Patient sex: M
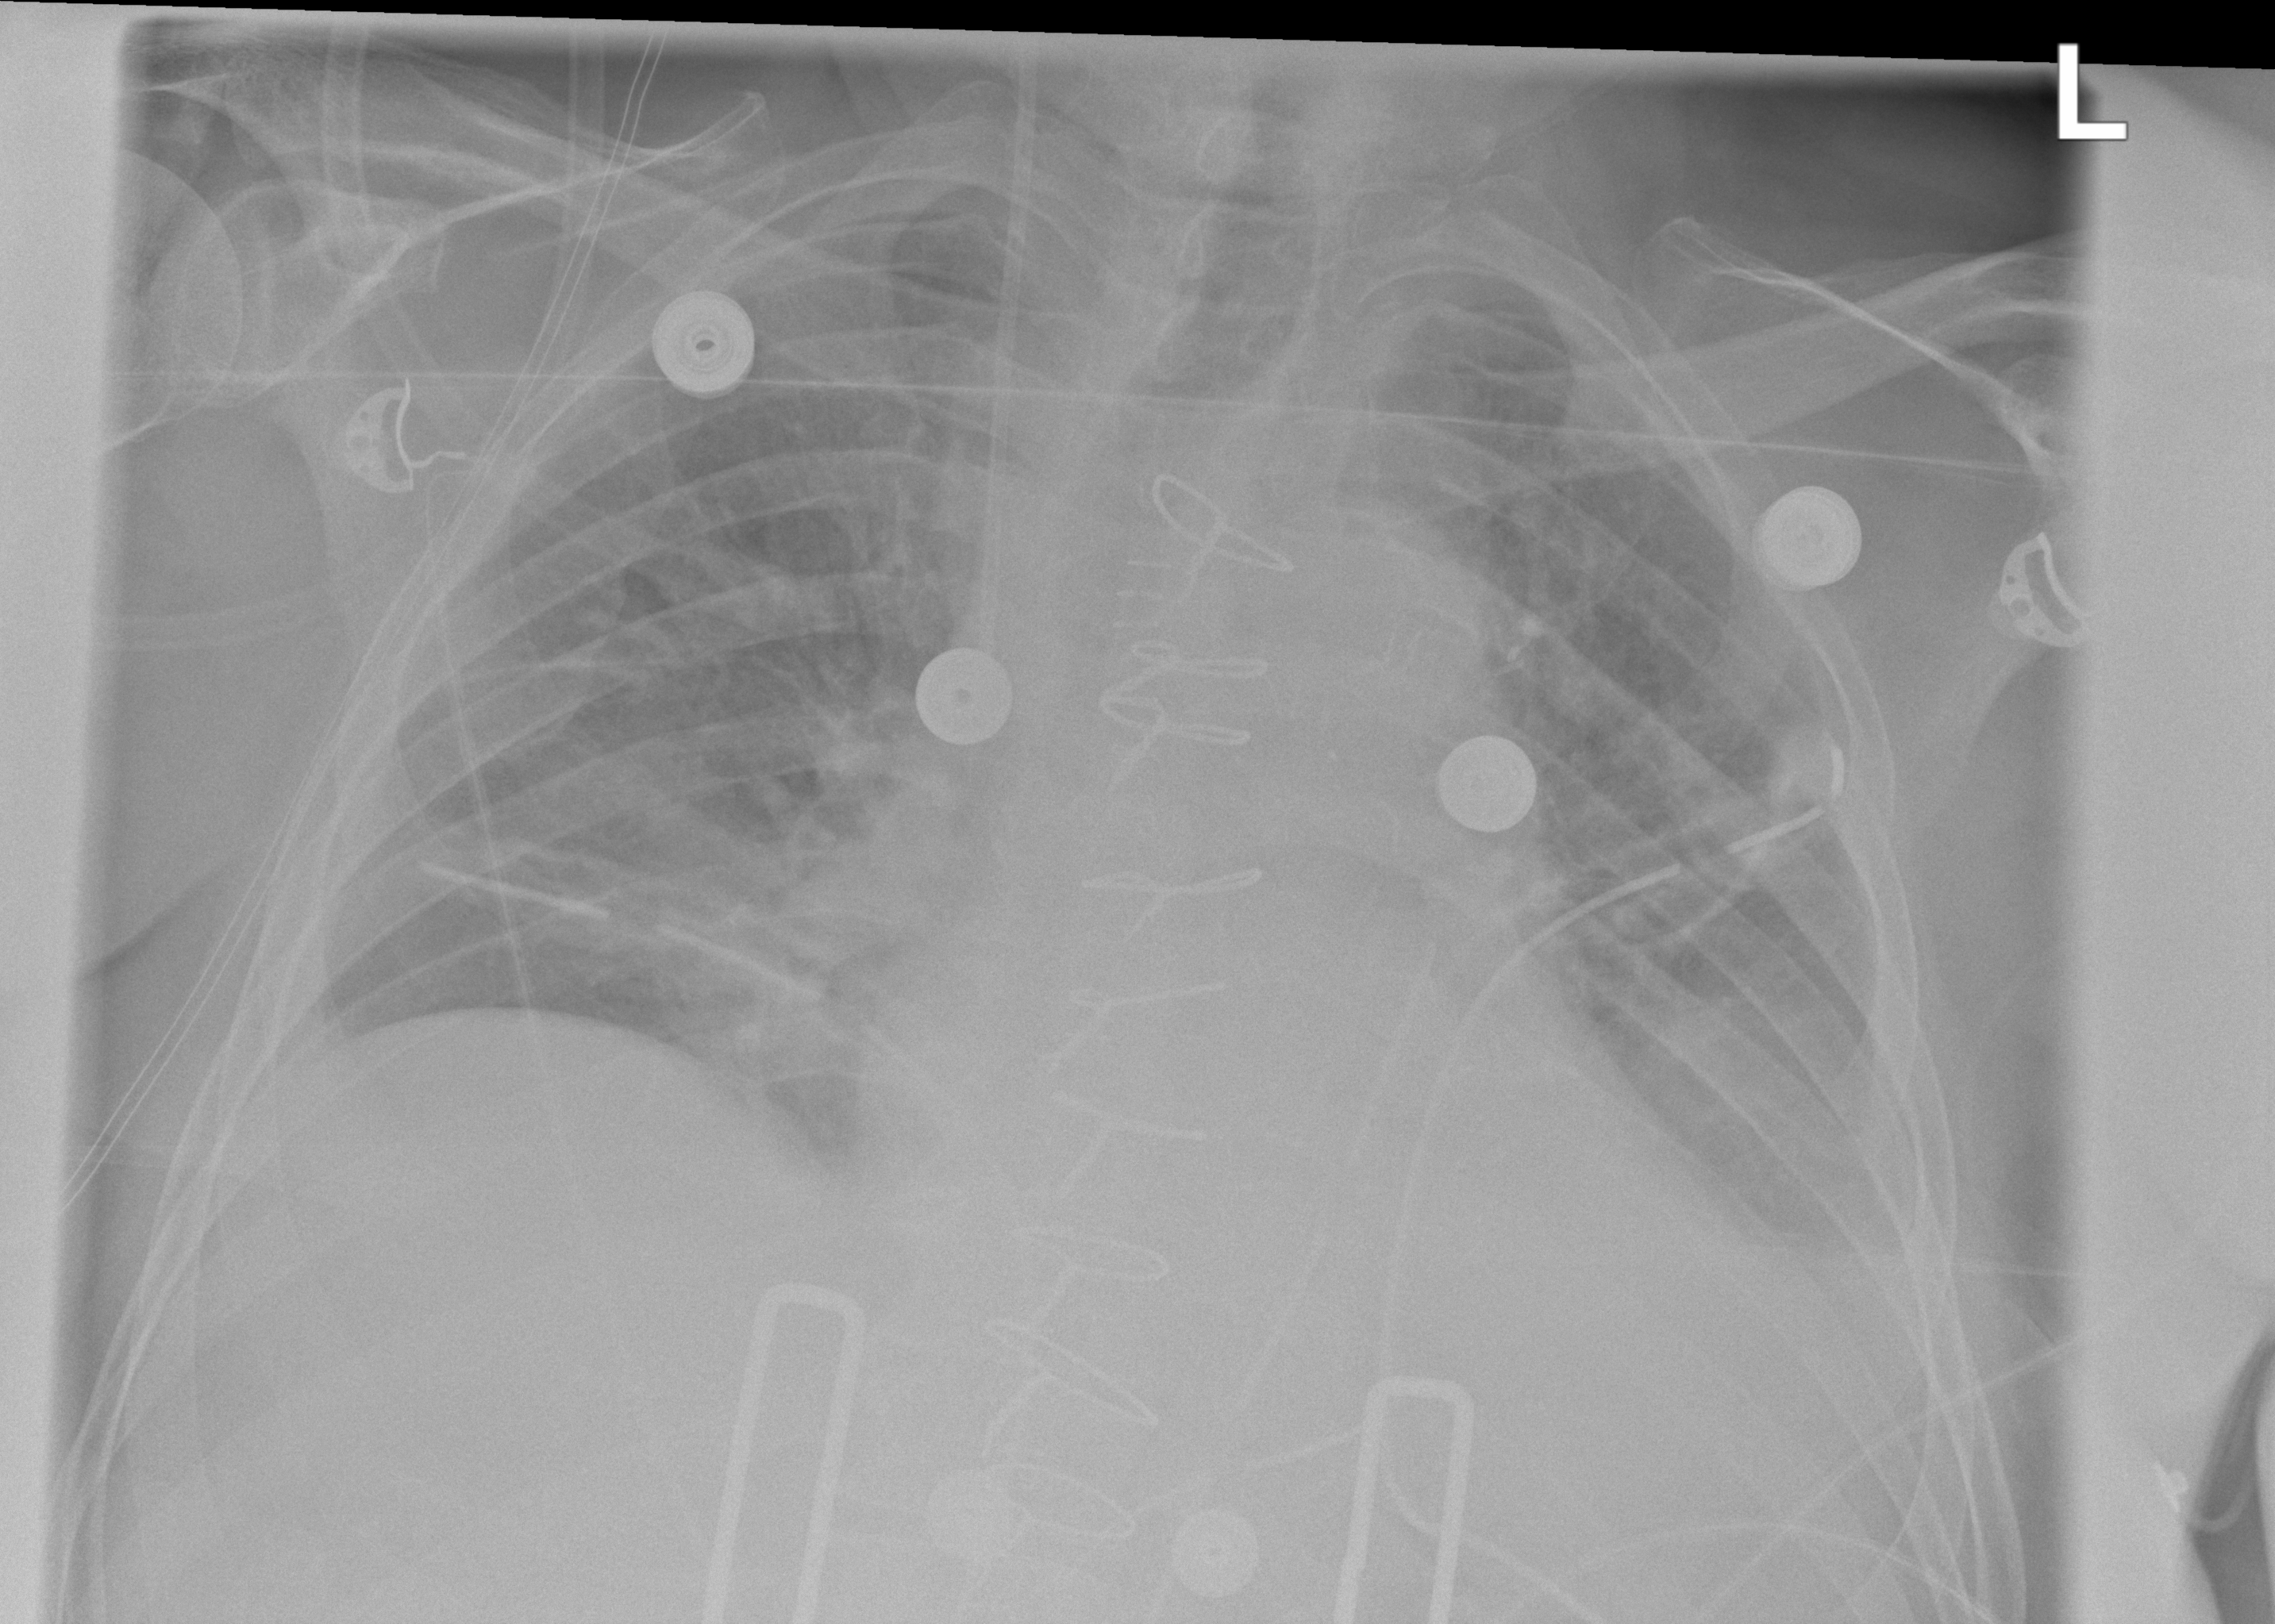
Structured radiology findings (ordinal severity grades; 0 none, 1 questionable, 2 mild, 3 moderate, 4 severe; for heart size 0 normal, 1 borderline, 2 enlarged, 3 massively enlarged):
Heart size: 0
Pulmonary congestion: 1
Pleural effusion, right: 0
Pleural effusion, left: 2
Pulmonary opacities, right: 0
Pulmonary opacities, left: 0
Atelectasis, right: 0
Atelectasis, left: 2